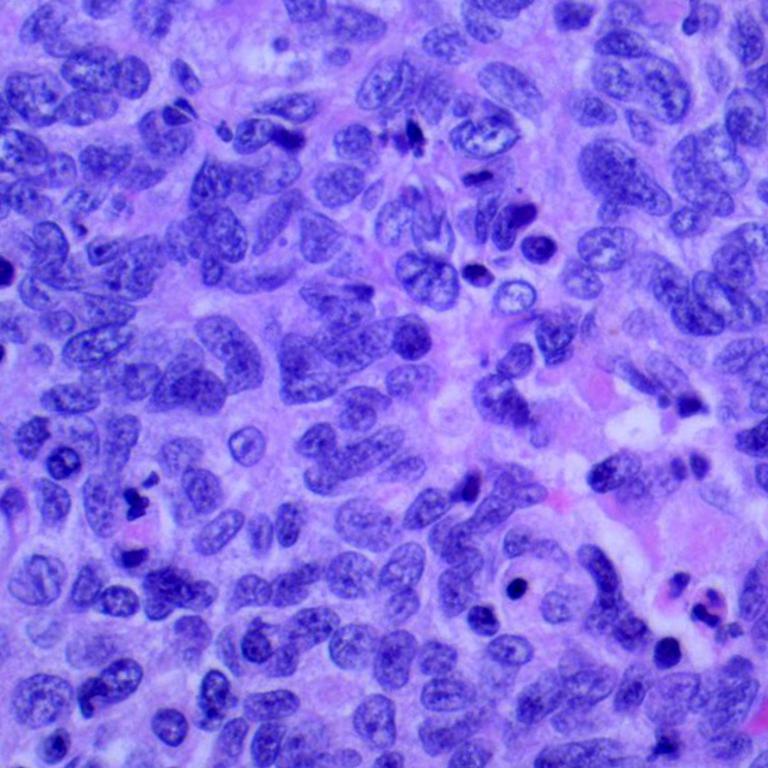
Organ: lung
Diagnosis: squamous carcinomas